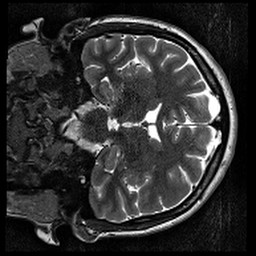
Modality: T2w
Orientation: coronal